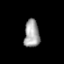
Tissue: prostate
Cell type: Fibroblasts
Senescence score: 0.6933
Nuclear area (px): 418
Mean DAPI intensity: 160.333